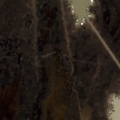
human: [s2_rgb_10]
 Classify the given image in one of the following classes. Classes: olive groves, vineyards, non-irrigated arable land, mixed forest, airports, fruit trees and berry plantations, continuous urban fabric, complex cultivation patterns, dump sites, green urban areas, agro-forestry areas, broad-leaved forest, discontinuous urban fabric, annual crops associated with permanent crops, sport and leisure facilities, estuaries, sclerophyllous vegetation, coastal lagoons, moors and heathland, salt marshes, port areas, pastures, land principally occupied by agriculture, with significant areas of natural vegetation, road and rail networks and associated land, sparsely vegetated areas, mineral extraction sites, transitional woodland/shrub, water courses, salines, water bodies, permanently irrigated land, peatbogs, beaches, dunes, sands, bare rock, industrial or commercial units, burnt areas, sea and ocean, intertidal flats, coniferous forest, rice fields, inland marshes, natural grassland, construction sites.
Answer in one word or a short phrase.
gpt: inland marshes, water bodies